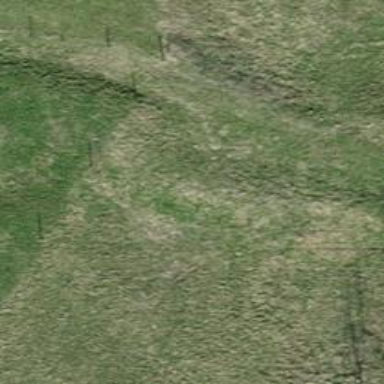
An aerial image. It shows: Grassy path.